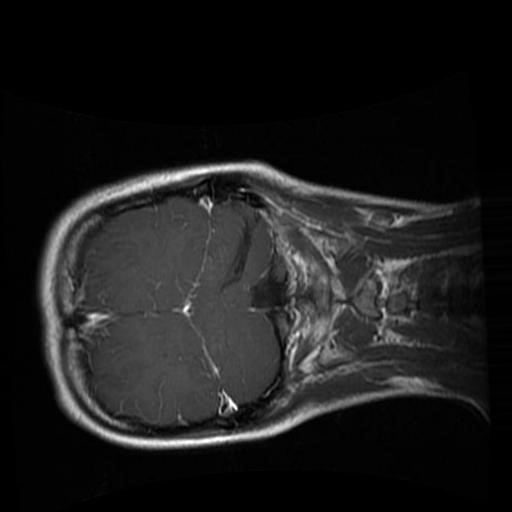
Label: brain_glioma